Interaction volume radius: 10 \u00c5
Interaction volume height: 10 \u00c5
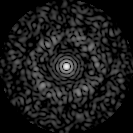
Disorder parameter: 0.8107